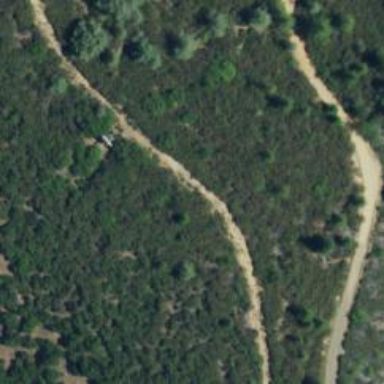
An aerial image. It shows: Path.